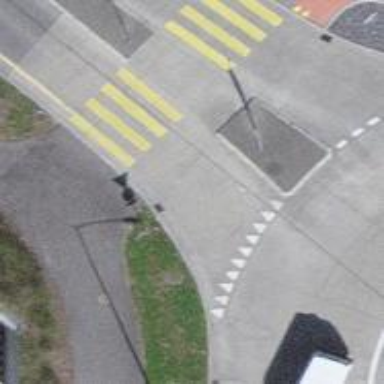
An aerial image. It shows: Road with "give way" sign.